Interaction volume radius: 10 \u00c5
Interaction volume height: 25 \u00c5
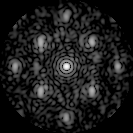
Disorder parameter: 0.4343